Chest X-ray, PA view. Patient: 14 years old, sex F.
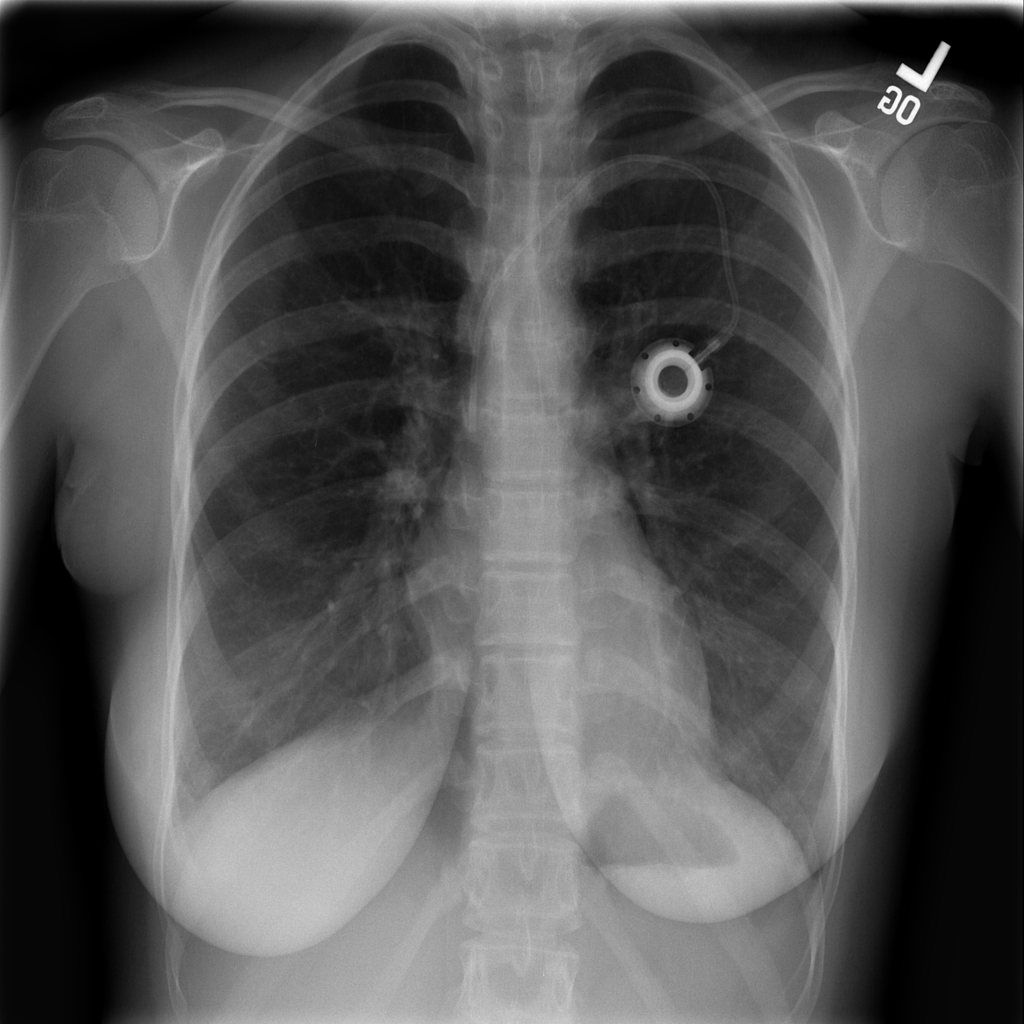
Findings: No Finding